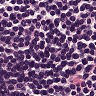
Metastatic tissue present: no